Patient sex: M
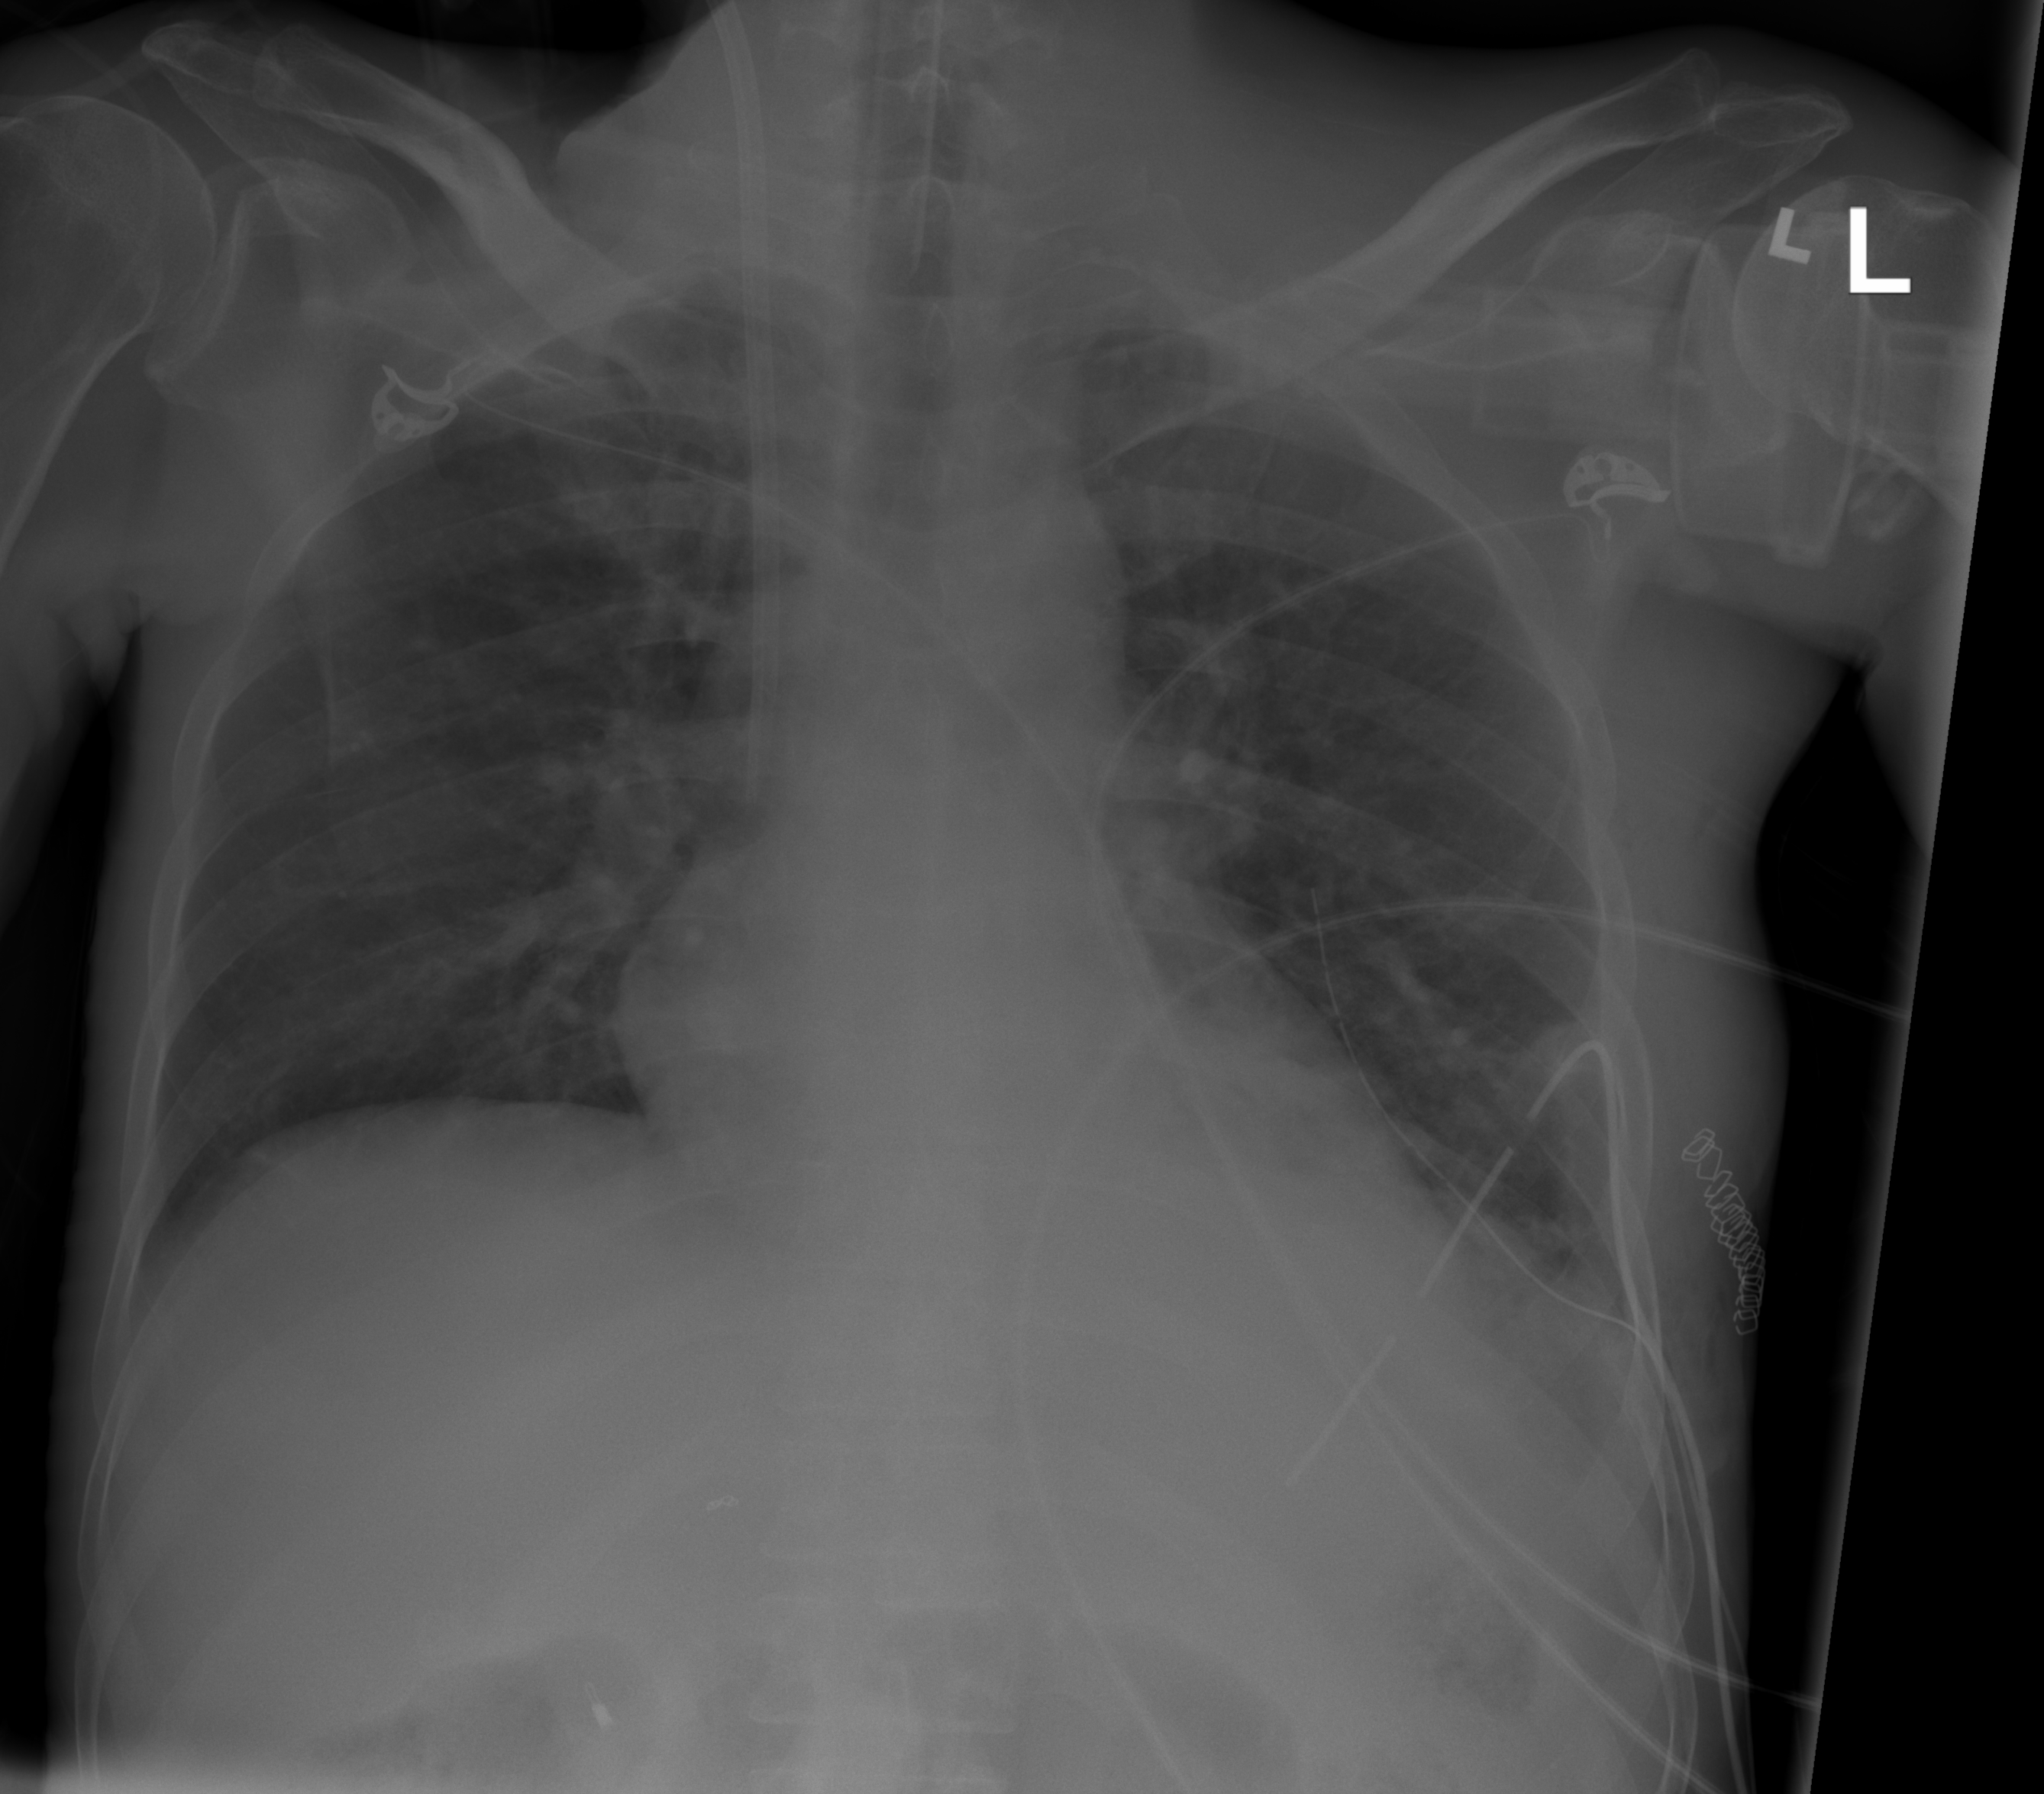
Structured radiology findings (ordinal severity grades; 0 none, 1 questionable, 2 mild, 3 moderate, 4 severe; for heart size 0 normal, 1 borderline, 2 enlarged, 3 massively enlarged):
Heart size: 0
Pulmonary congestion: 0
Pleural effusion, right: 0
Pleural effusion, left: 2
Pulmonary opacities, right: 0
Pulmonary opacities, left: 0
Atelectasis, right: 0
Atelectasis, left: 2